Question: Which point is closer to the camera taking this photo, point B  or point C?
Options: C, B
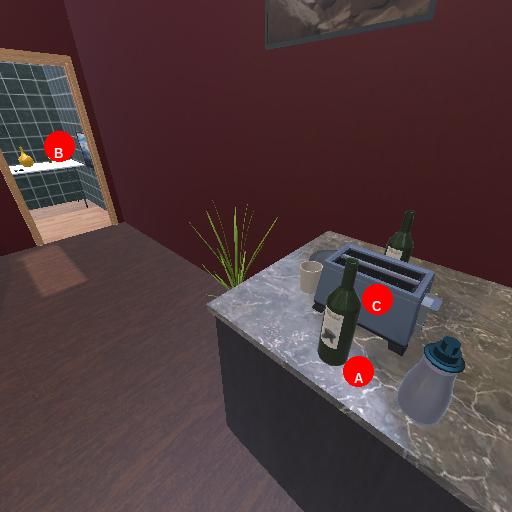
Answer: C